Question: I have this code which loads different images to an "img" by printing its url via javascript in its "src". After the CSS does the magic regarding the content in the "img" tag.
'''
$(window).load(function() {
var randomImages = ['img1','img2','img3','img4','img5','img6','img7','img8','img9','img10','img11','img12','img13','img14','img15','img16','img17','img18','img19','img20','img21','img22','img23','img24','img25','img26','img27','img28','img29','img30'];
var rndNum = Math.floor(Math.random() * randomImages.length);
var $win = $(this);
var iMac = $(window).width() > 1920 ? '_imac' : '';
var $img = $('#background').attr('src', '_img/bg/index_rnd/' + randomImages[rndNum] + iMac + '.jpg').css({'position':'fixed','top':0,'left':0});
function resize() {
if (($win.width() / $win.height()) < ($img.width() / $img.height())) {
$img.css({'height':'100%','width':'auto'});
} else {
$img.css({'width':'100%','height':'auto'});
}
}
$win.resize(function() { resize(); }).trigger('resize');
});
'''
I'm creating a new web and I would like to use the same system selecting a picture of an array, BUT applying the url of the foto to a css background image.
'''
#home{
background: url(INSERT URL OF JAVASCRIPT HERE) no-repeat center center fixed;
-webkit-background-size: cover;
-moz-background-size: cover;
-o-background-size: cover;
background-size: cover;
}
'''
I tried in the code below, but I think in a clumsy way. I don;t know if this is even possible or if there is a more simple way than this method via javascript. As you see I'm not an expert.
'''
$(window).load(function() {
var randomImages = ['img1','img2','img3'];
var rndNum = Math.floor(Math.random() * randomImages.length);
var url = 'url(_img/bg_array/' + randomImages[rndNum] + '.jpg)'
$('#home').css({
'background:' url 'no-repeat' 'center' 'center' 'fixed',
'-webkit-background-size': 'cover',
'-moz-background-size': 'cover',
'-o-background-size': 'cover',
'background-size': 'cover'
});
}
'''
THANK YOU!!!!
EDIT: MORE INFO //////////////////////////////
The answer of jfriend00 seems 100% correct and logic. I'm trying to use the second option. I've tried both options and neither seems to work. I've also tried to apply a simple code to #home via javascript and it doesnt work... So I think there is a problem with the link between the javascript file and the html, maybe the problem is somewhere else...
Here I will put more possible useful information. I insert my html and my connections to differnt files in the head, maybe thats helpful. I'm creating a web with a horizontal layout. It works perfectly via jquery...
'''
<!DOCTYPE html>
<html lang="en">
<head>
<meta http-equiv="Content-Type" content="text/html; charset=utf-8">
<title>DJ Femke</title>
<!-- JAVASCRIPT CONNECTIONS -->
<script type="text/javascript" src="_js/jquery-1.3.1.min.js"></script>
<script type="text/javascript" src="_js/jquery.scrollTo.js"></script>
<script type="text/javascript" src="_js/scroll_resize.js"></script>
<script type="text/javascript" src="_js/onload.js"></script>
<!-- CSS CONNECTIONS -->
<link type="text/css" rel="stylesheet" href="_css/style.css" media="screen"/>
</head>
<body>
<div id="wrapper">
<div id="mask">
<div id="booking" class="item">
<a name="item1"></a>
<div class="content">item1
<a href="#booking" class="panel">1</a> |
<a href="#about_me" class="panel">2</a> |
<a href="#home" class="panel">3</a> |
<a href="#music" class="panel">4</a> |
<a href="#photo_video" class="panel">5</a>
<a href="#contact" class="panel">6</a>
<p>BOOKING</p>
</div>
</div>
<div id="about_me" class="item">
<a name="item2"></a>
<div class="content">about_me
<a href="#booking" class="panel">1</a> |
<a href="#about_me" class="panel">2</a> |
<a href="#home" class="panel">3</a> |
<a href="#music" class="panel">4</a> |
<a href="#photo_video" class="panel">5</a>
<a href="#contact" class="panel">6</a>
<p>ABOUT ME</p>
</div>
</div>
<div id="home" class="item" src="">
<a name="item3"></a>
<div class="content">item3
<a href="#booking" class="panel">1</a> |
<a href="#about_me" class="panel">2</a> |
<a href="#home" class="panel">3</a> |
<a href="#music" class="panel">4</a> |
<a href="#photo_video" class="panel">5</a>
<a href="#contact" class="panel">6</a>
<p>HOME</p>
</div>
</div>
<div id="music" class="item">
<a name="item4"></a>
<div class="content">item4
<a href="#booking" class="panel">1</a> |
<a href="#about_me" class="panel">2</a> |
<a href="#home" class="panel">3</a> |
<a href="#music" class="panel">4</a> |
<a href="#photo_video" class="panel">5</a>
<a href="#contact" class="panel">6</a>
<p>MUSIC</p>
</div>
</div>
<div id="photo_video" class="item">
<a name="item5"></a>
<div class="content">item5
<a href="#booking" class="panel">1</a> |
<a href="#about_me" class="panel">2</a> |
<a href="#home" class="panel">3</a> |
<a href="#music" class="panel">4</a> |
<a href="#photo_video" class="panel">5</a>
<a href="#contact" class="panel">6</a>
<p>PHOTO AND VIDEO</p>
</div>
</div>
<div id="contact" class="item">
<a name="item6"></a>
<div class="content">item6
<a href="#booking" class="panel">1</a> |
<a href="#about_me" class="panel">2</a> |
<a href="#home" class="panel">3</a> |
<a href="#music" class="panel">4</a> |
<a href="#photo_video" class="panel">5</a>
<a href="#contact" class="panel">6</a>
<p>CONTACT</p>
</div>
</div>
</div>
</div>
</body>
</html>
'''
The javascript in my file onload.js is the following:
'''
$(window).load(function() {
var randomImages = ['img1','img2','img3'];
var rndNum = Math.floor(Math.random() * randomImages.length);
var url = 'url(_img/bg_array/' + randomImages[rndNum] + '.jpg)'
$('#home').css({
'background': url + 'no-repeat center center fixed',
'-webkit-background-size': 'cover',
'-moz-background-size': 'cover',
'-o-background-size': 'cover',
'background-size': 'cover'
});
}
'''
Maybe its handy... my file structure:

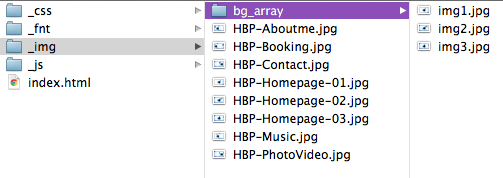
Answer: You have two choices for setting the background image via javascript. You can set just the 'background-image' CSS property or you can add strings together to form the entire string for the 'background' property.
Option 1:
'''
$(window).load(function() {
var randomImages = ['img1','img2','img3'];
var rndNum = Math.floor(Math.random() * randomImages.length);
var url = 'url(_img/bg_array/' + randomImages[rndNum] + '.jpg)';
$('#home').css('background-image', url);
});
'''
Option 2:
'''
$(window).load(function() {
var randomImages = ['img1','img2','img3'];
var rndNum = Math.floor(Math.random() * randomImages.length);
var url = 'url(_img/bg_array/' + randomImages[rndNum] + '.jpg)'
$('#home').css({
'background': url + ' no-repeat center center fixed',
'-webkit-background-size': 'cover',
'-moz-background-size': 'cover',
'-o-background-size': 'cover',
'background-size': 'cover'
});
});
'''
You were also missing a closing ');' at the end of your code that completes the '$(window).load()' statement.
Working example of the 2nd option: <URL>